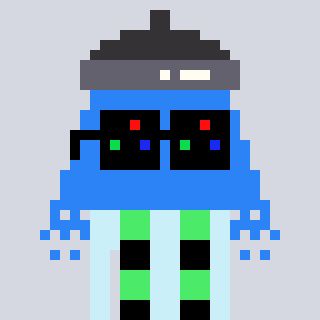
a pixel art character with square black sunglasses, a shower-shaped head and a cold-colored body on a cool background